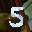
Label: 5